Interaction volume radius: 10 \u00c5
Interaction volume height: 15 \u00c5
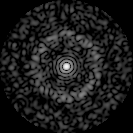
Disorder parameter: 0.8489